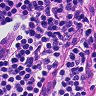
Metastatic tissue present: no